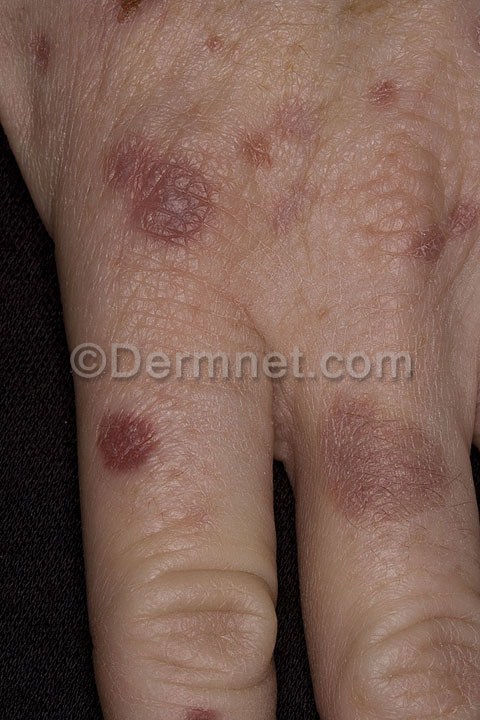
Disease: Light Diseases and Disorders of Pigmentation